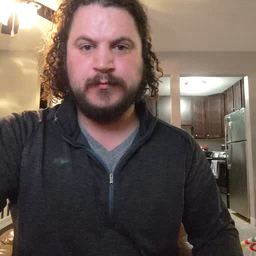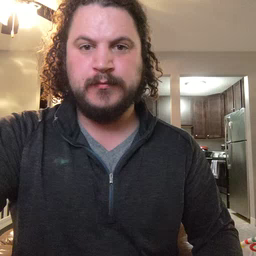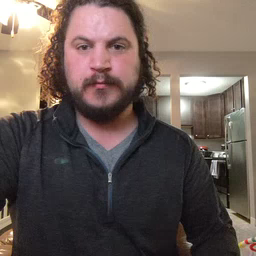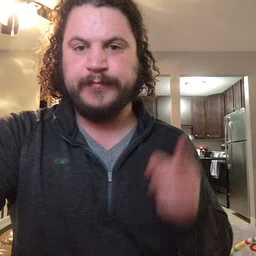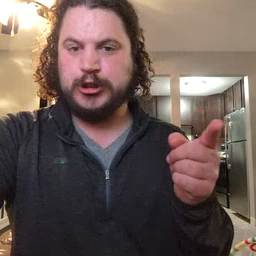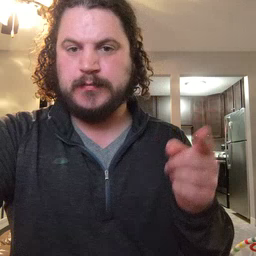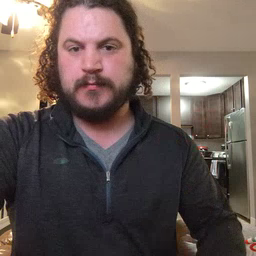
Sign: hesheit